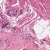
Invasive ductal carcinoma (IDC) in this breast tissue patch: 0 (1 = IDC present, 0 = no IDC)